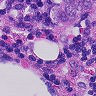
Metastatic tissue present: yes